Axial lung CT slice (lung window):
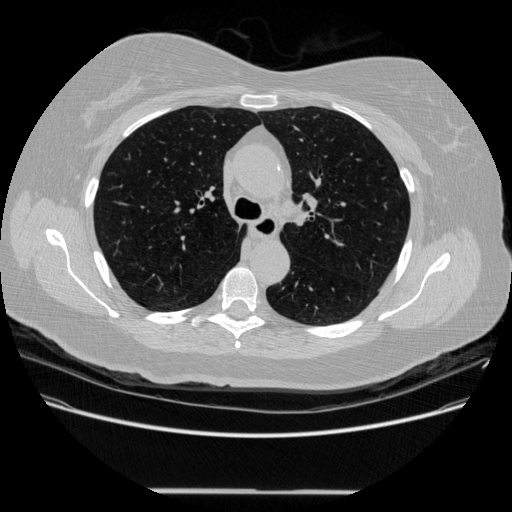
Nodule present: no